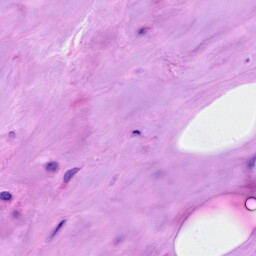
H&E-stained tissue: Breast